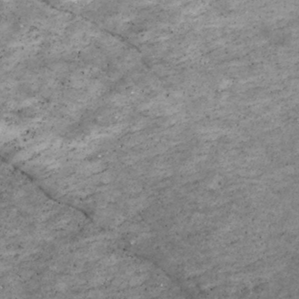
Label: non_frost